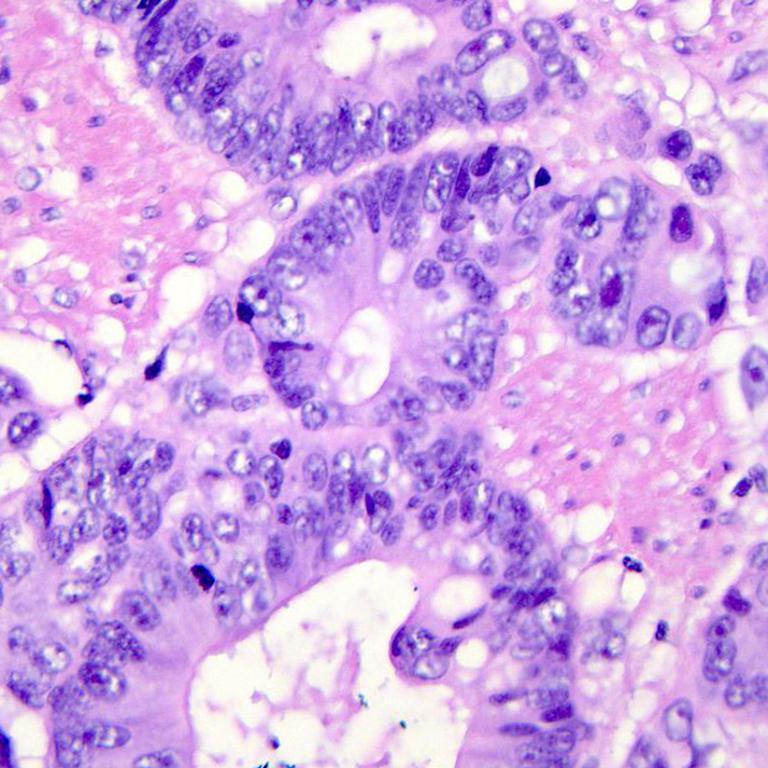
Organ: colon
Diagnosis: adenocarcinomas